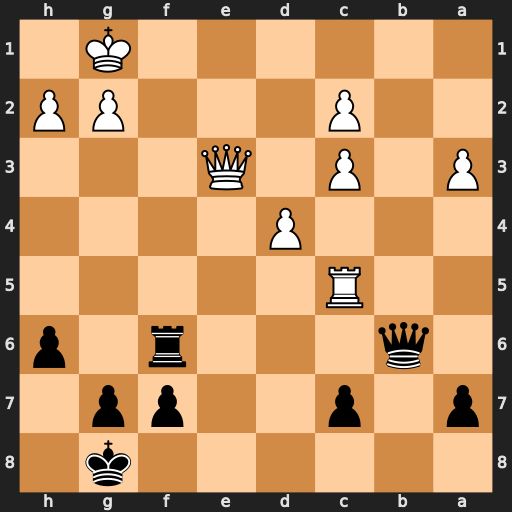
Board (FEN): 6k1/p1p2pp1/1q3r1p/2R5/3P4/P1P1Q3/2P3PP/6K1
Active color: b
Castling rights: -
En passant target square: -
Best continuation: Qb1+ Qc1 Qxc1#